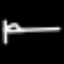
Label: bed